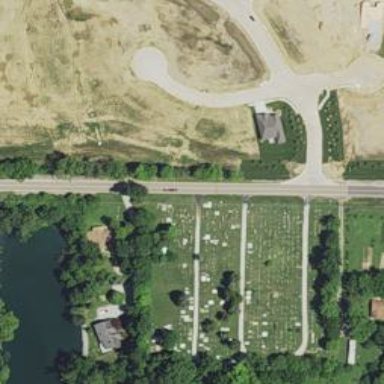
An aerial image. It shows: Graveyard area designated as cemetery.